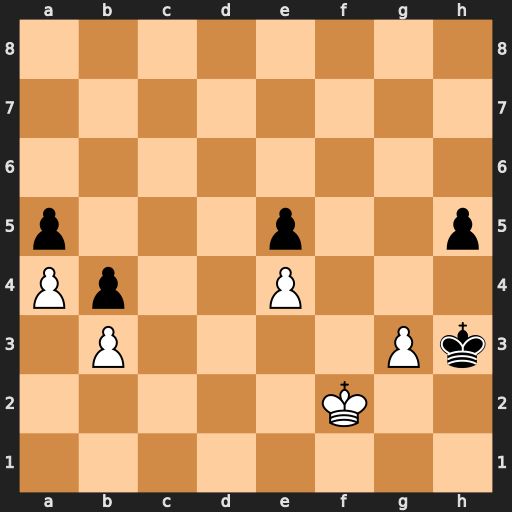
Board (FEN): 8/8/8/p3p2p/Pp2P3/1P4Pk/5K2/8
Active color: w
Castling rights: -
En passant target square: -
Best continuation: Kf3 Kh2 g4 hxg4+ Kxg4